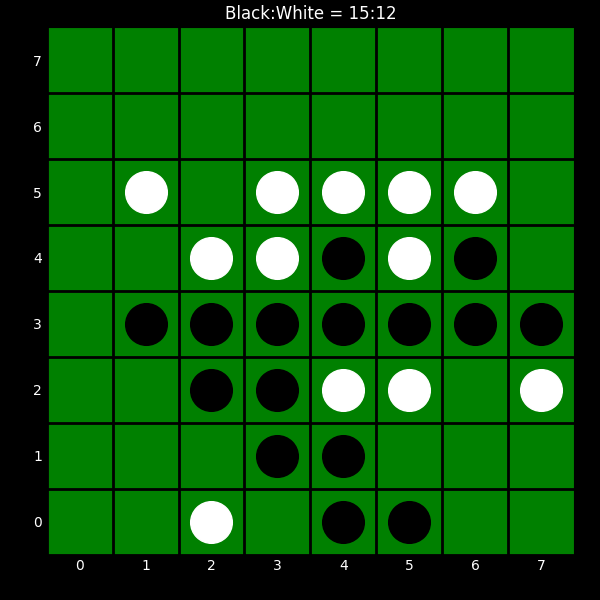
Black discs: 15
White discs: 12